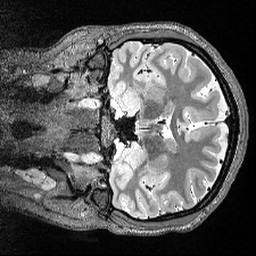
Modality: T2w
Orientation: coronal
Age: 28
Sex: female